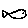
Label: fish